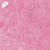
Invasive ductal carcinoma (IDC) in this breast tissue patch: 0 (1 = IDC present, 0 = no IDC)